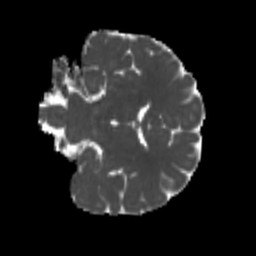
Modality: MD
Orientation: coronal
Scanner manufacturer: siemens
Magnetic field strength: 3 T
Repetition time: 4 s
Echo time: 0.0594 s